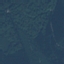
Label: Forest